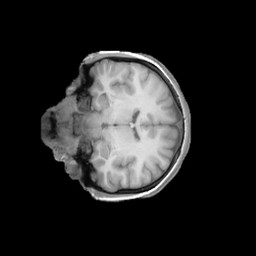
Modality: T1w
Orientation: coronal
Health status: ill
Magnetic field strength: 3 T